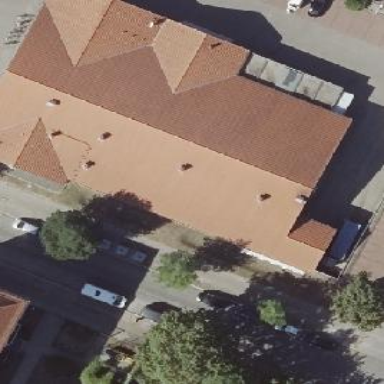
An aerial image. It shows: Gabled roof retail building housing supermarket.